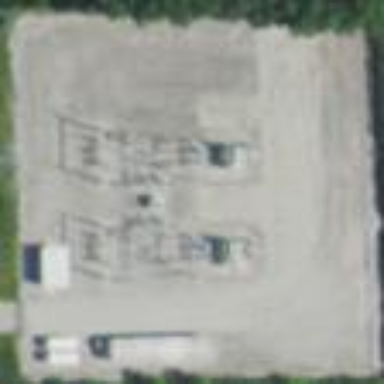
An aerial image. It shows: Fenced power substation at the transmission level.